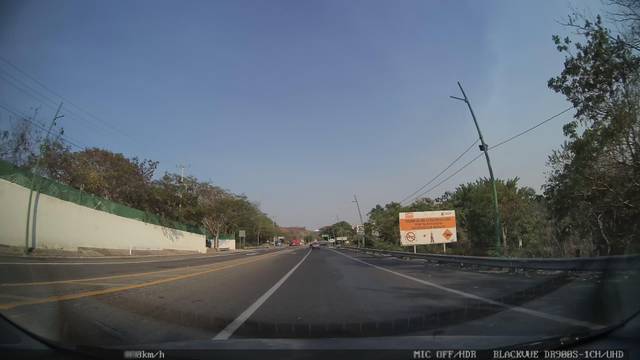
Region: Mexico
Coordinates: 16.733, -93.013